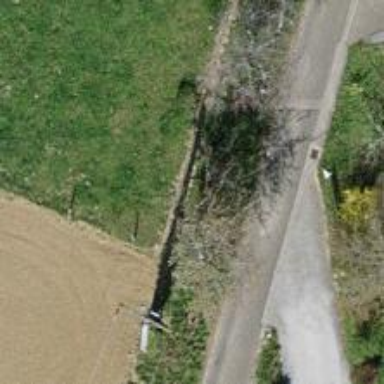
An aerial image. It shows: Power pole.